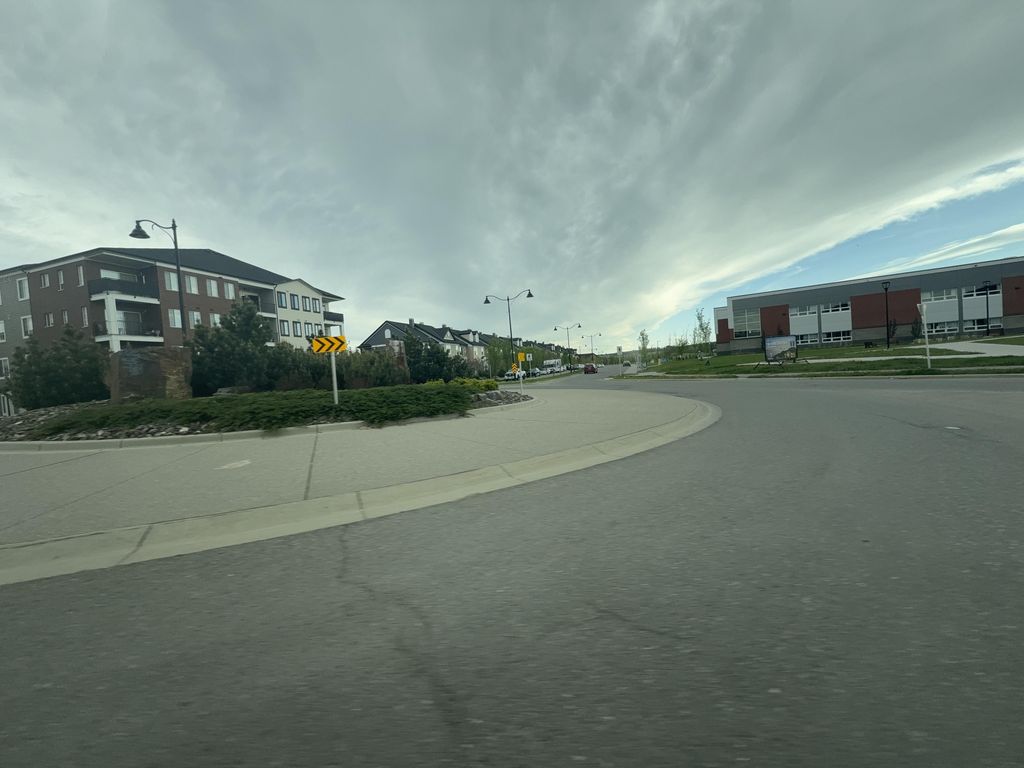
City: calgary